Interaction volume radius: 5 \u00c5
Interaction volume height: 40 \u00c5
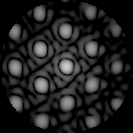
Disorder parameter: 0.1741